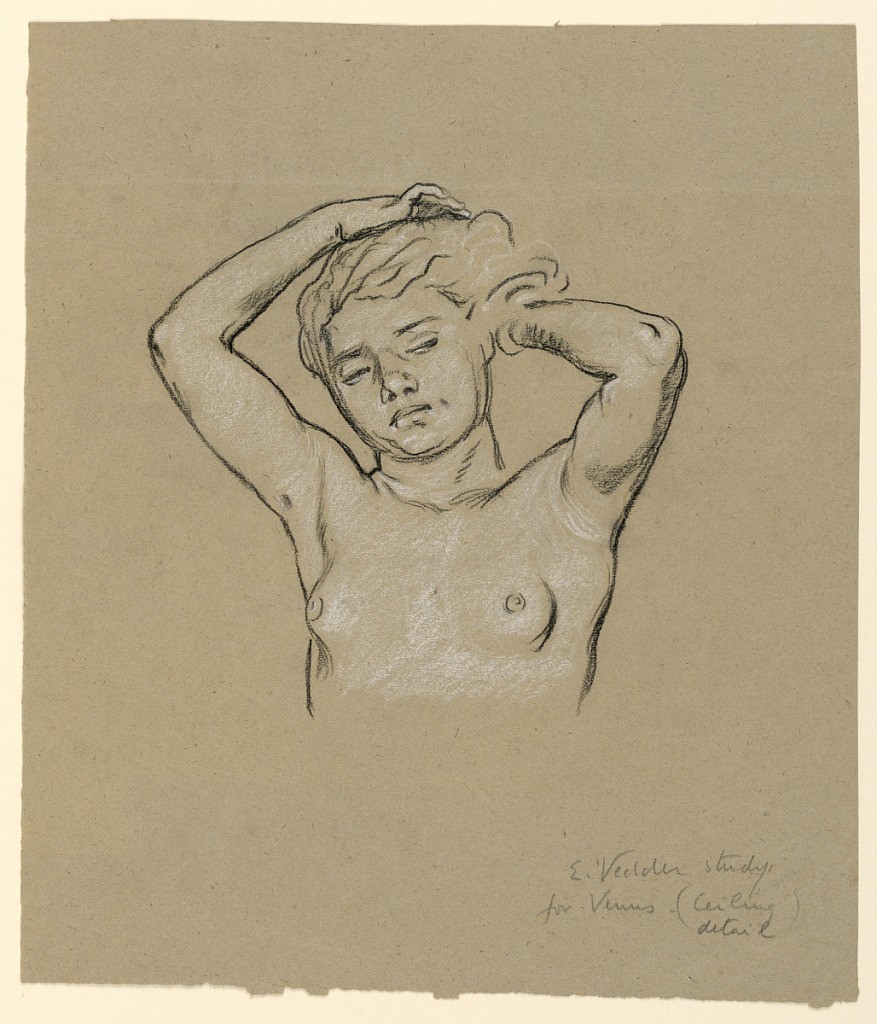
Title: Study for "Venus"
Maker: Elihu Vedder, American, 1836 – 1923
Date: ca. 1885
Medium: Black crayon, white chalk, on tan paper
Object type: Drawing
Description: Bust-length nude figure of a girl, facing  the spectator. Her arms are upraised, in the act of arranging her hair. Signed and inscribed in pencil, lower right: "E. Vedder study / for Venus (ceiling detail)."

(refers to Collis P. Huntington ceiling, commissioned Aug. 1892, finished by Sept 1893, now at Yale)